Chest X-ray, AP view. Patient: 33 years old, sex M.
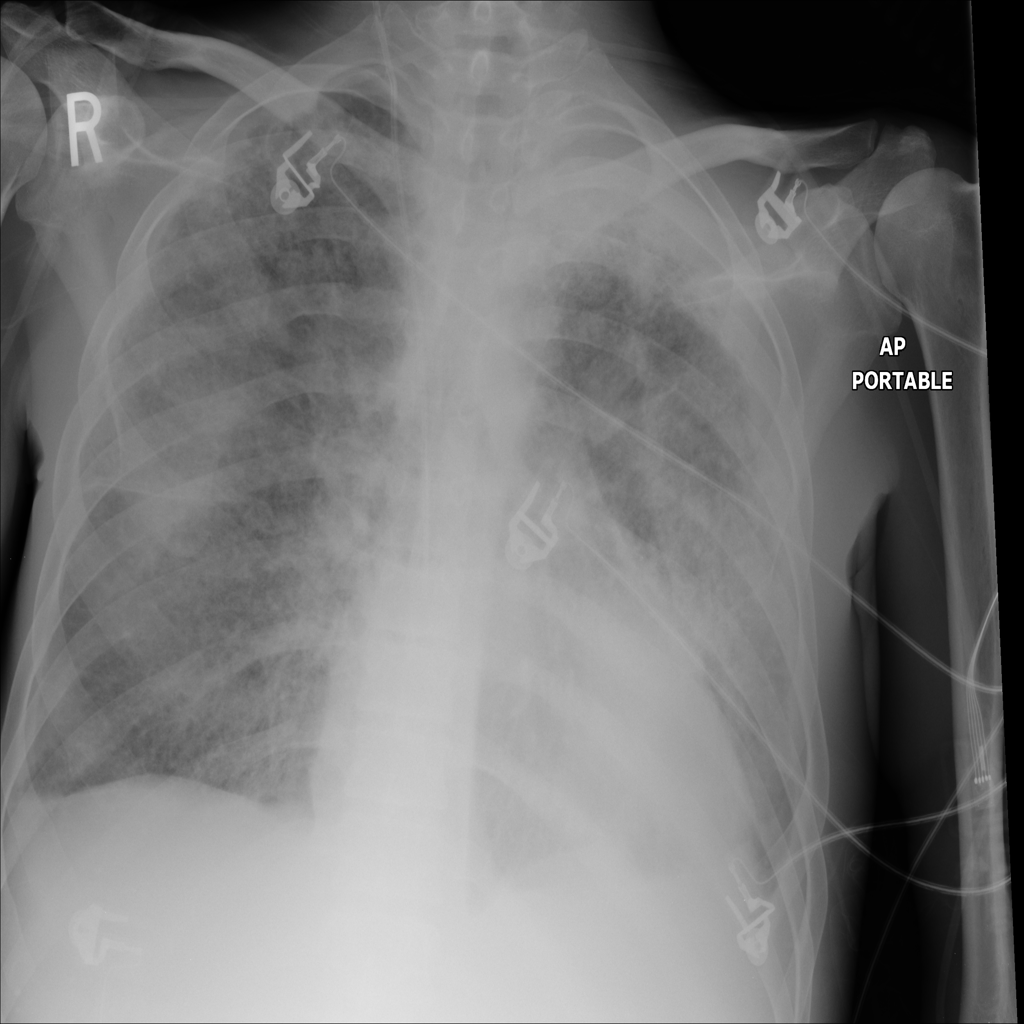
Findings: Cardiomegaly, Effusion, Pleural_Thickening